Field crop: tomato
Growth stage: 1
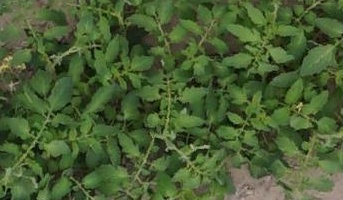
Species: tomato